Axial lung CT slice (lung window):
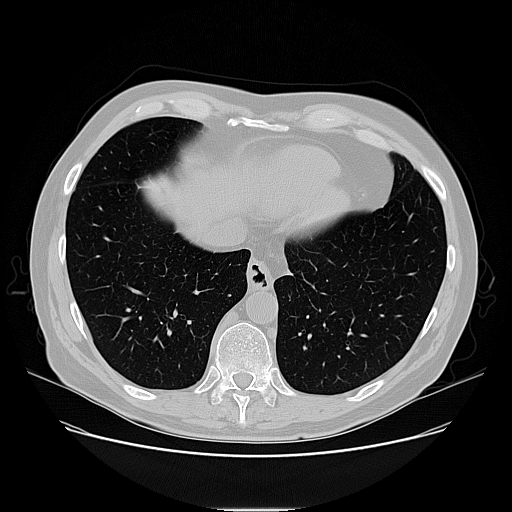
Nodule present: no